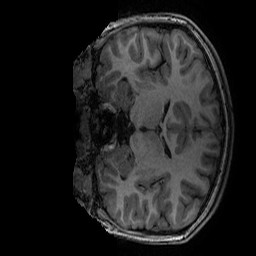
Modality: T1w
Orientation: coronal
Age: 12
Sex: male
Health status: ill
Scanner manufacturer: ge
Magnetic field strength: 3 T
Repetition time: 0.007664 s
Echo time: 0.00342 s